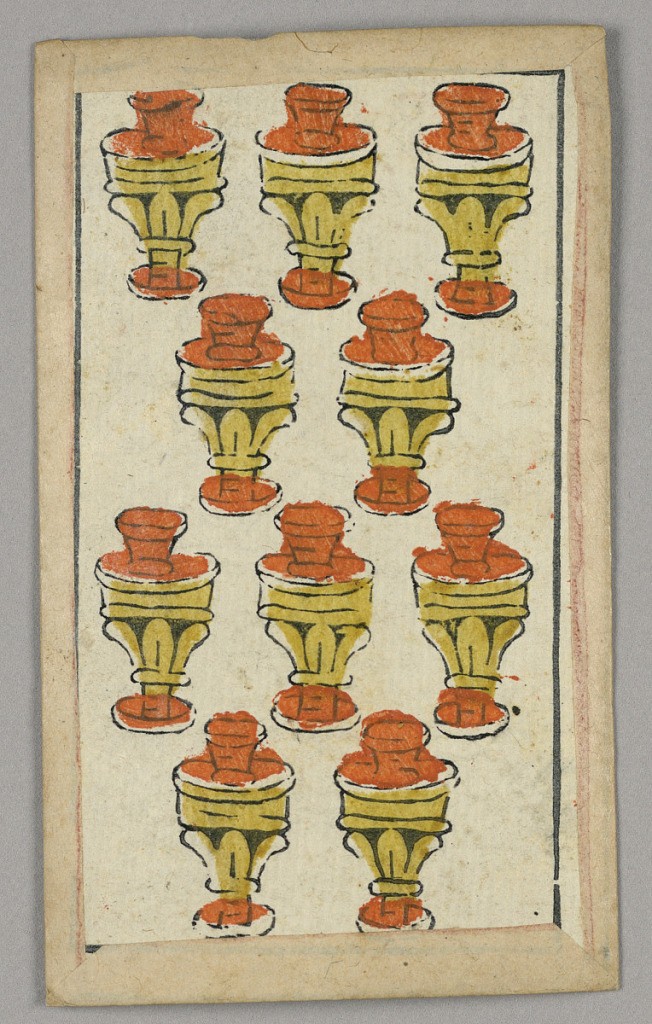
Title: Minchiate (Tarot) Playing Card
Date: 17th century
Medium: Stencil-colored woodblock print
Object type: Playing card
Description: Part of a set of Italian Minchiate playing cards.